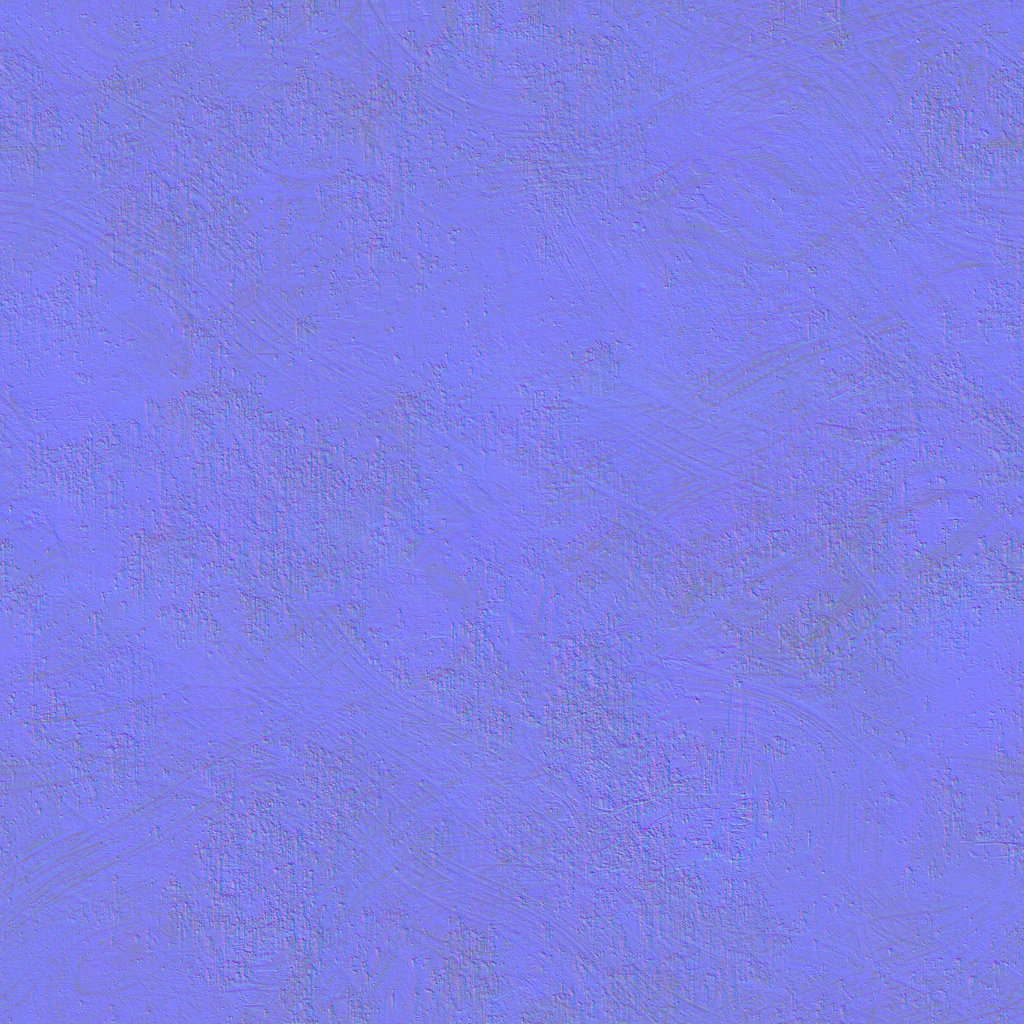
Texture map type: NormalGL